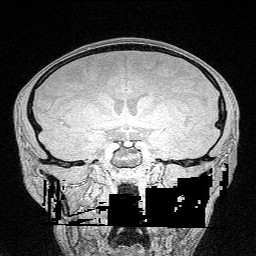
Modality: FLASH
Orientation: sagittal
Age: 24
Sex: female